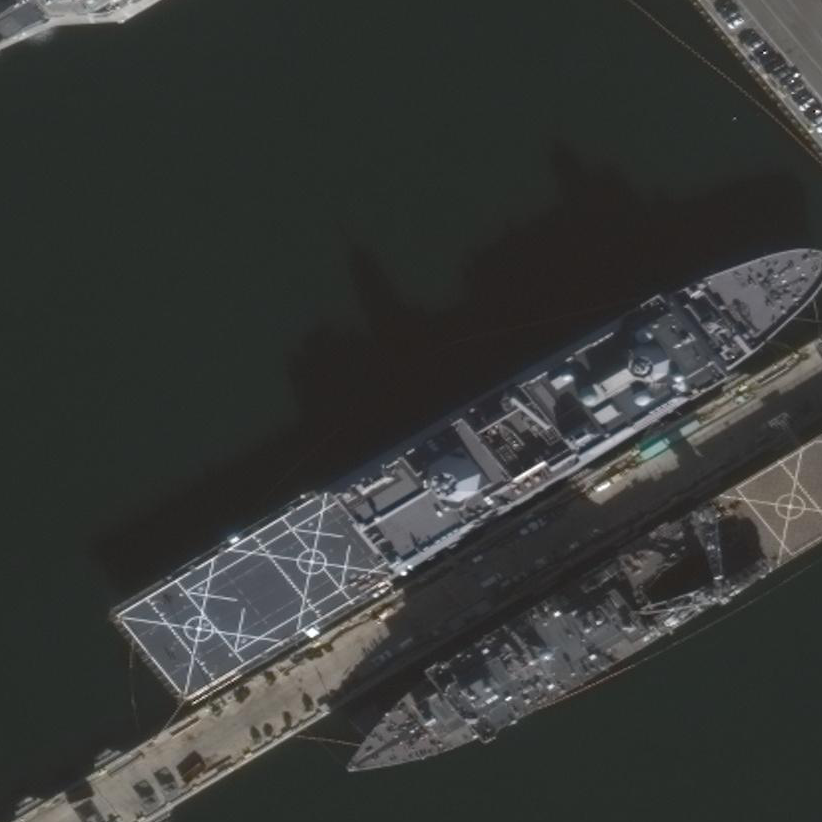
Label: combat